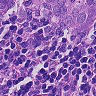
Metastatic tissue present: yes